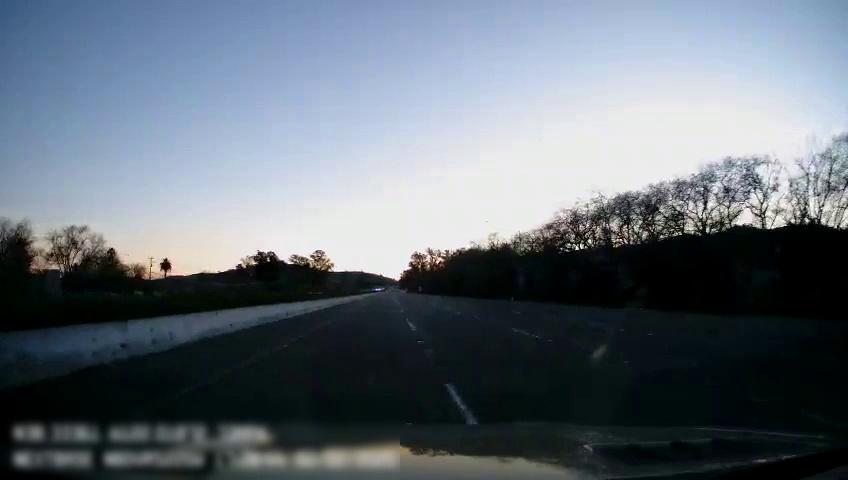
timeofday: Day
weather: Cloudy
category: Drivable Space
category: Lanes | Current Lane
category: Lanes | Current Lane
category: Lanes | Alternate Lane
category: Lanes | Alternate Lane